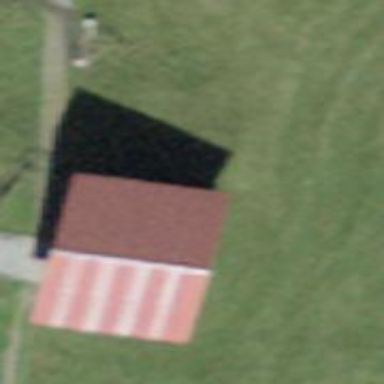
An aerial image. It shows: Barn.